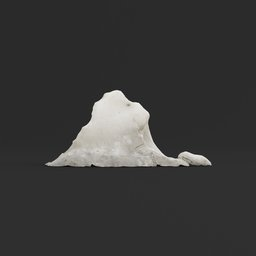
Label: nature